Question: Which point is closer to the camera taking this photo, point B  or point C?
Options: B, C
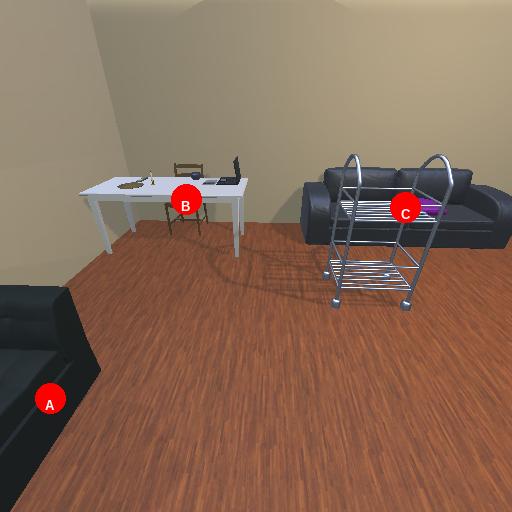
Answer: B